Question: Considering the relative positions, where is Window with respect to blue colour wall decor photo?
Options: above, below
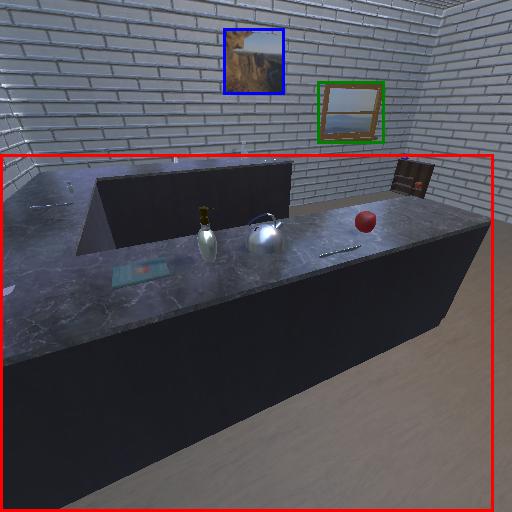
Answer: above